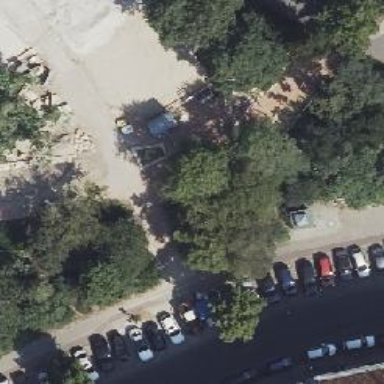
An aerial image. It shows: Parked bicycle in designated parking area.